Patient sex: F
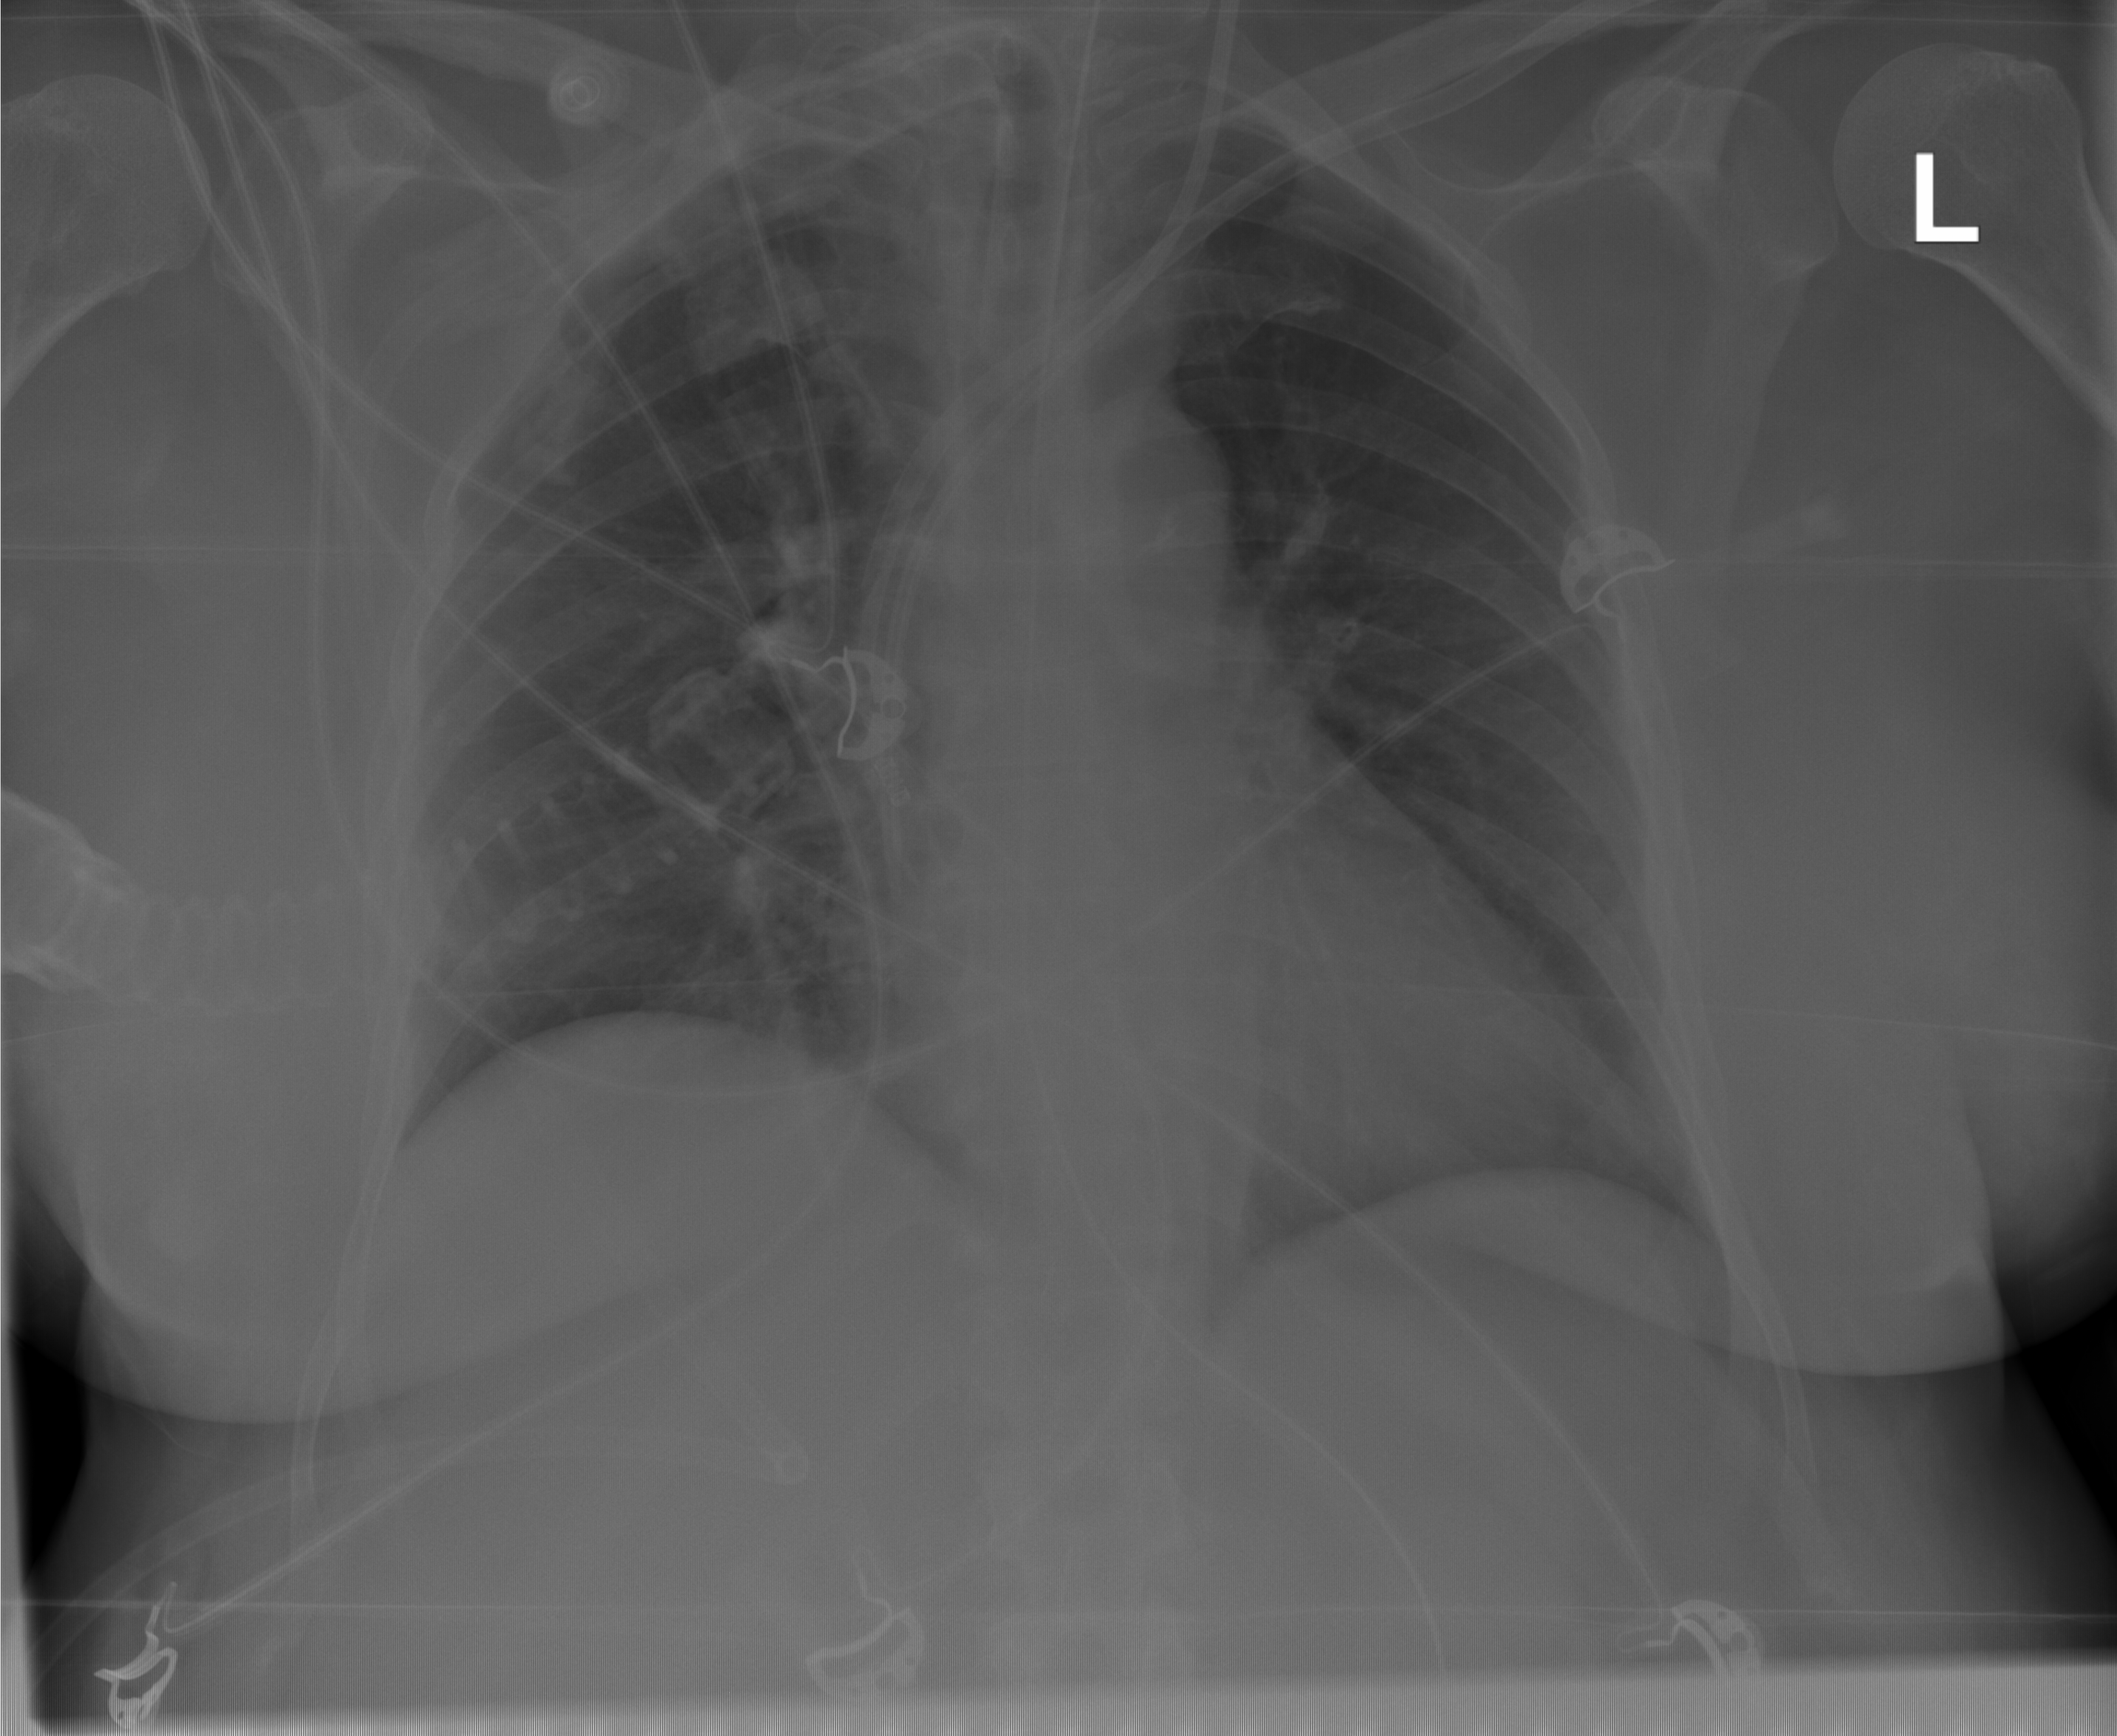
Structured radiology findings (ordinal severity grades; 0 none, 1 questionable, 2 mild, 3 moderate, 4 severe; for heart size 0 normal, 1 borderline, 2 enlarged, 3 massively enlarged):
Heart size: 1
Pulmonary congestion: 0
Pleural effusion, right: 0
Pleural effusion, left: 0
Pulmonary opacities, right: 0
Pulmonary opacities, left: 0
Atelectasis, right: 1
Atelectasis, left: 1